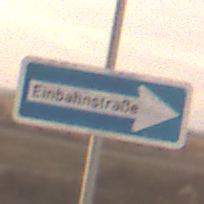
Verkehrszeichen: EinbahnstrasseRechtsweisend
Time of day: SunriseSunset
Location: Outdoor (Nature)
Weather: PartlyCloudy
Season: NotSpecified
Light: Natural